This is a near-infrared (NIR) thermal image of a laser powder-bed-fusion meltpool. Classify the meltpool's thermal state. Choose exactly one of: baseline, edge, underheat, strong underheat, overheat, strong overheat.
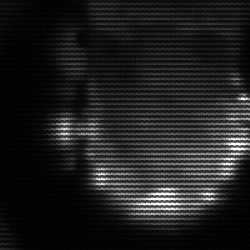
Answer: baseline